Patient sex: M
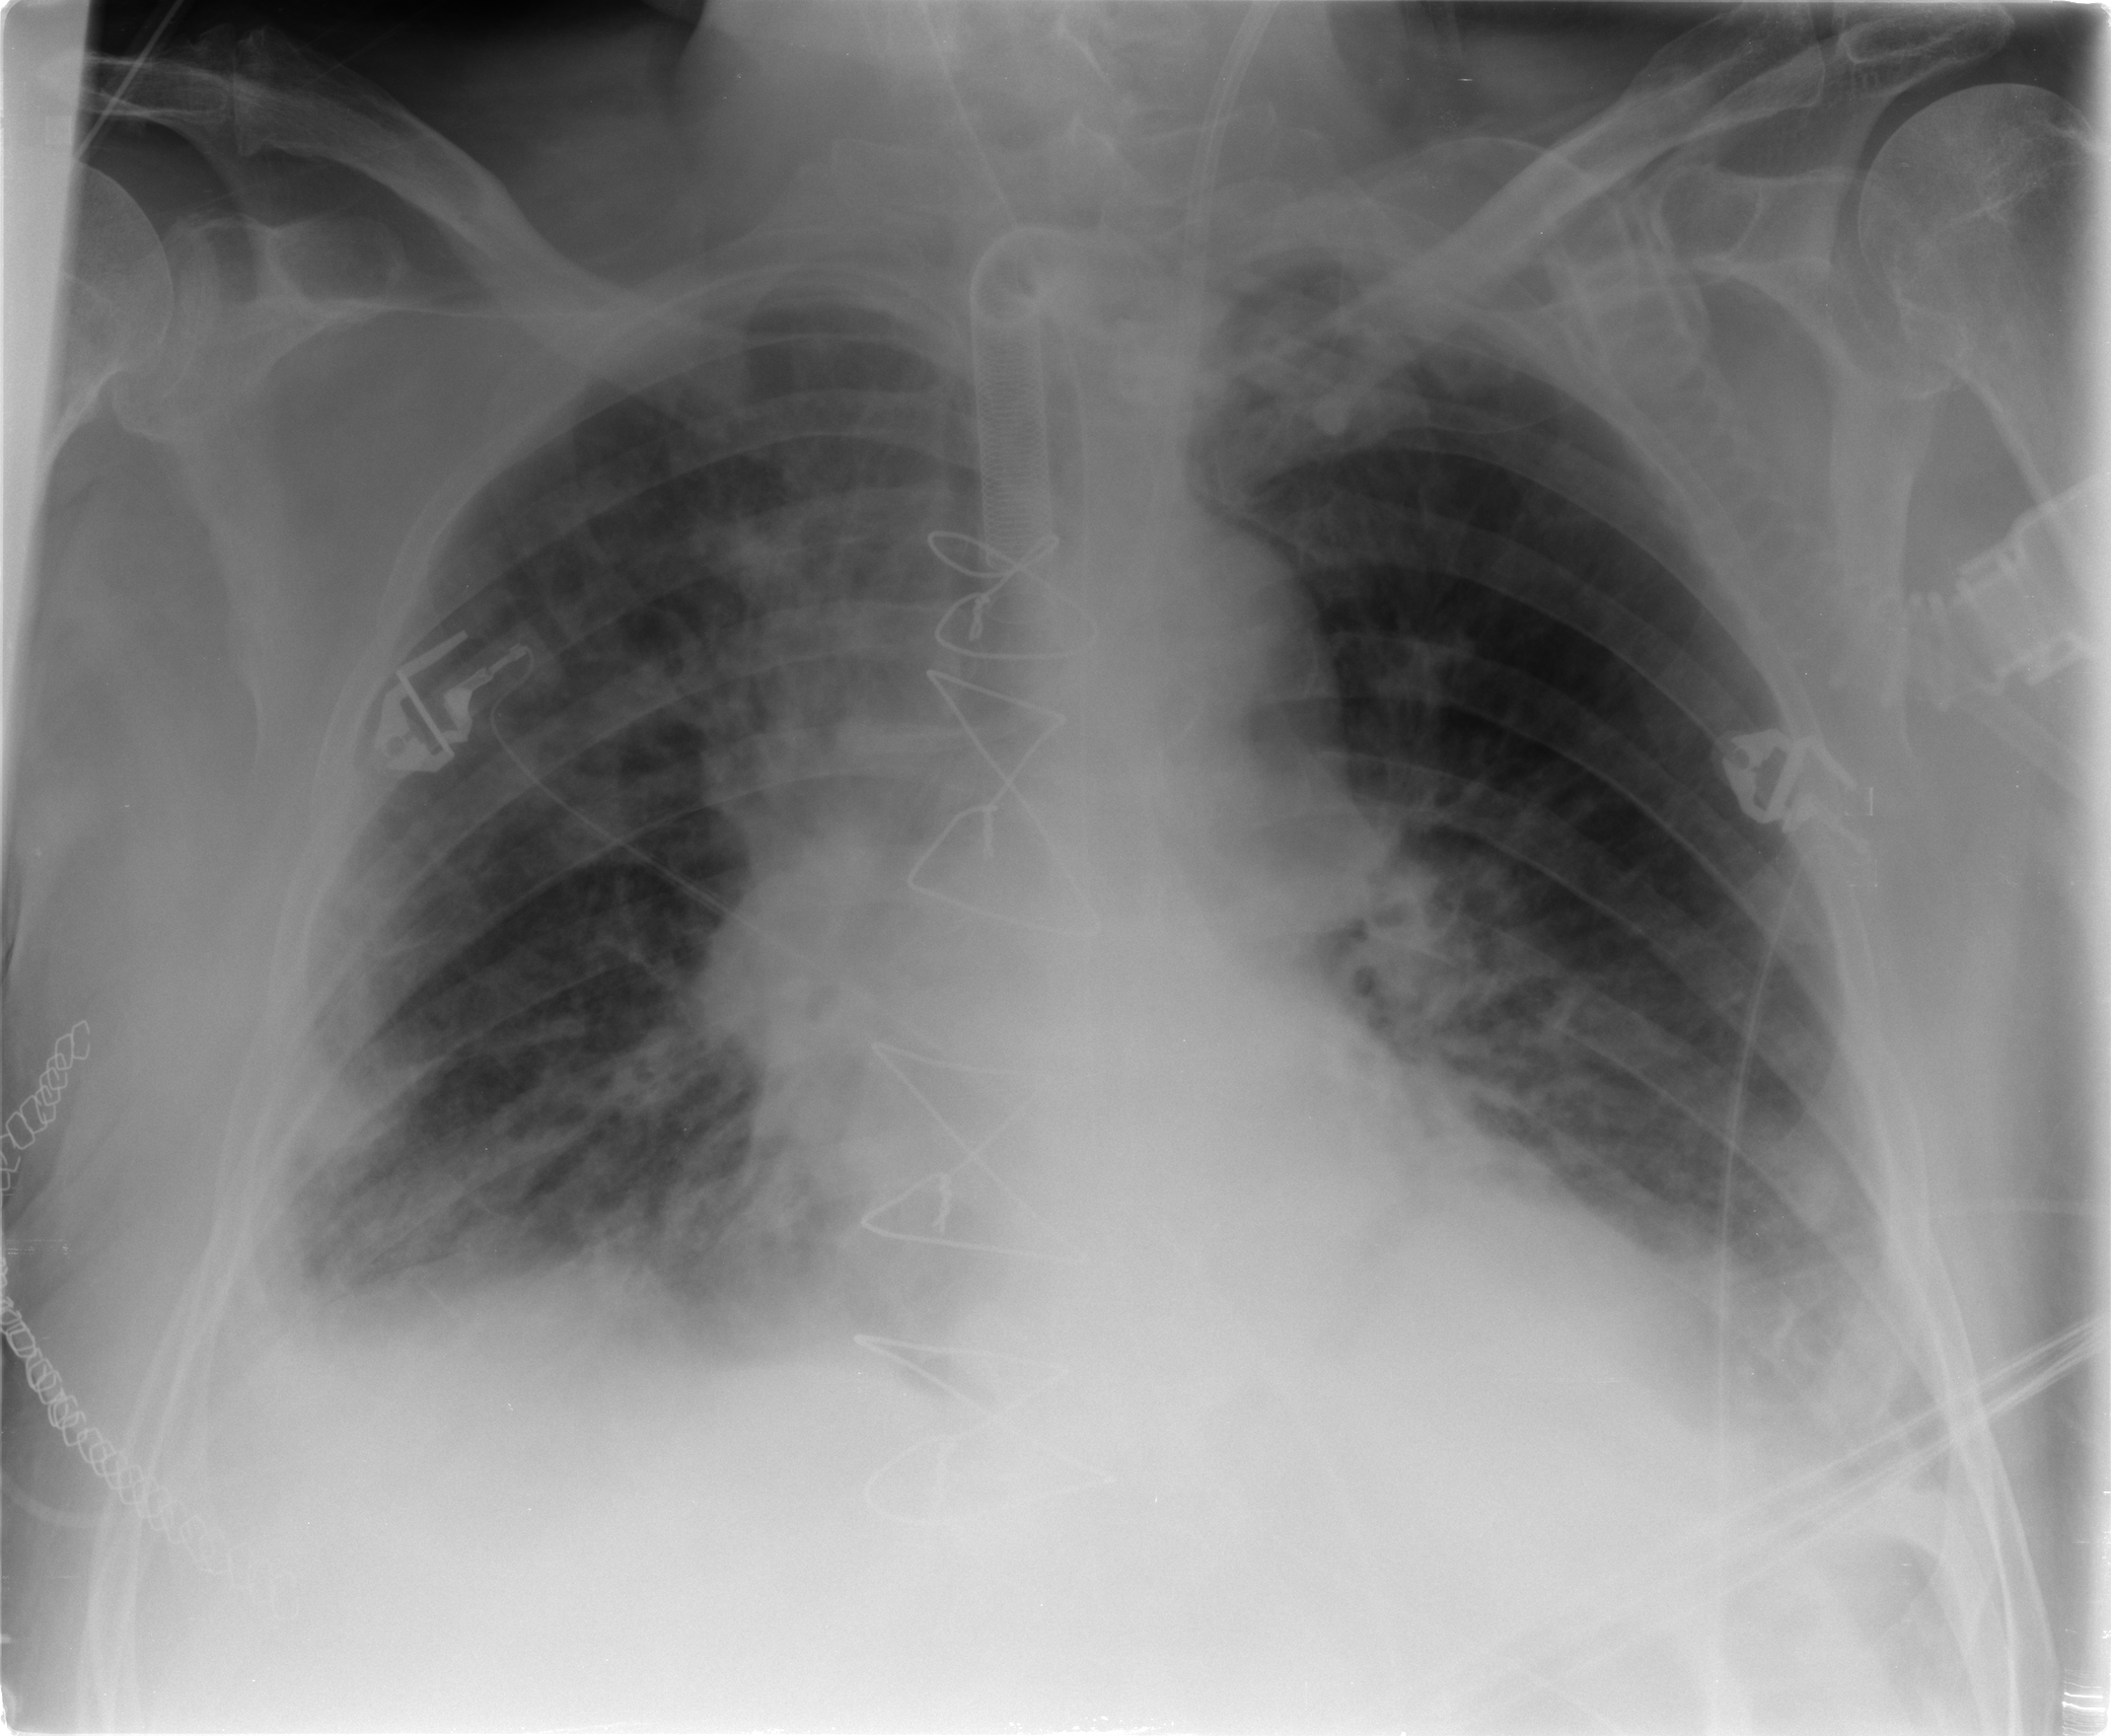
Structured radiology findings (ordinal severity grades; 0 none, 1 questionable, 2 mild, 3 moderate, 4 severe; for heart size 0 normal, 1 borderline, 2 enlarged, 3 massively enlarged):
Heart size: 2
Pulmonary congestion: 2
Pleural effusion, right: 2
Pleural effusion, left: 2
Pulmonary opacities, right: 3
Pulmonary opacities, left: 2
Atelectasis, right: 2
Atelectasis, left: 2